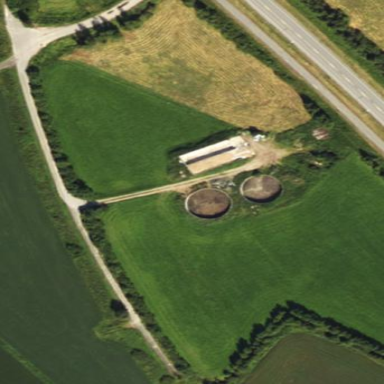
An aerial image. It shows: Farmyard area.